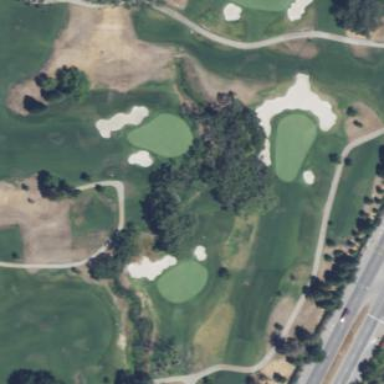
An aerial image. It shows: Rough area in golf course.